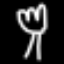
Label: fork